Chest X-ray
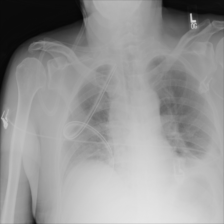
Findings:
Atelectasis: negative
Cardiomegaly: negative
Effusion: negative
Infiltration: negative
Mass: negative
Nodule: negative
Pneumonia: negative
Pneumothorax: negative
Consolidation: negative
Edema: negative
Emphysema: negative
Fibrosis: negative
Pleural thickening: negative
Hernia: negative